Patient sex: F
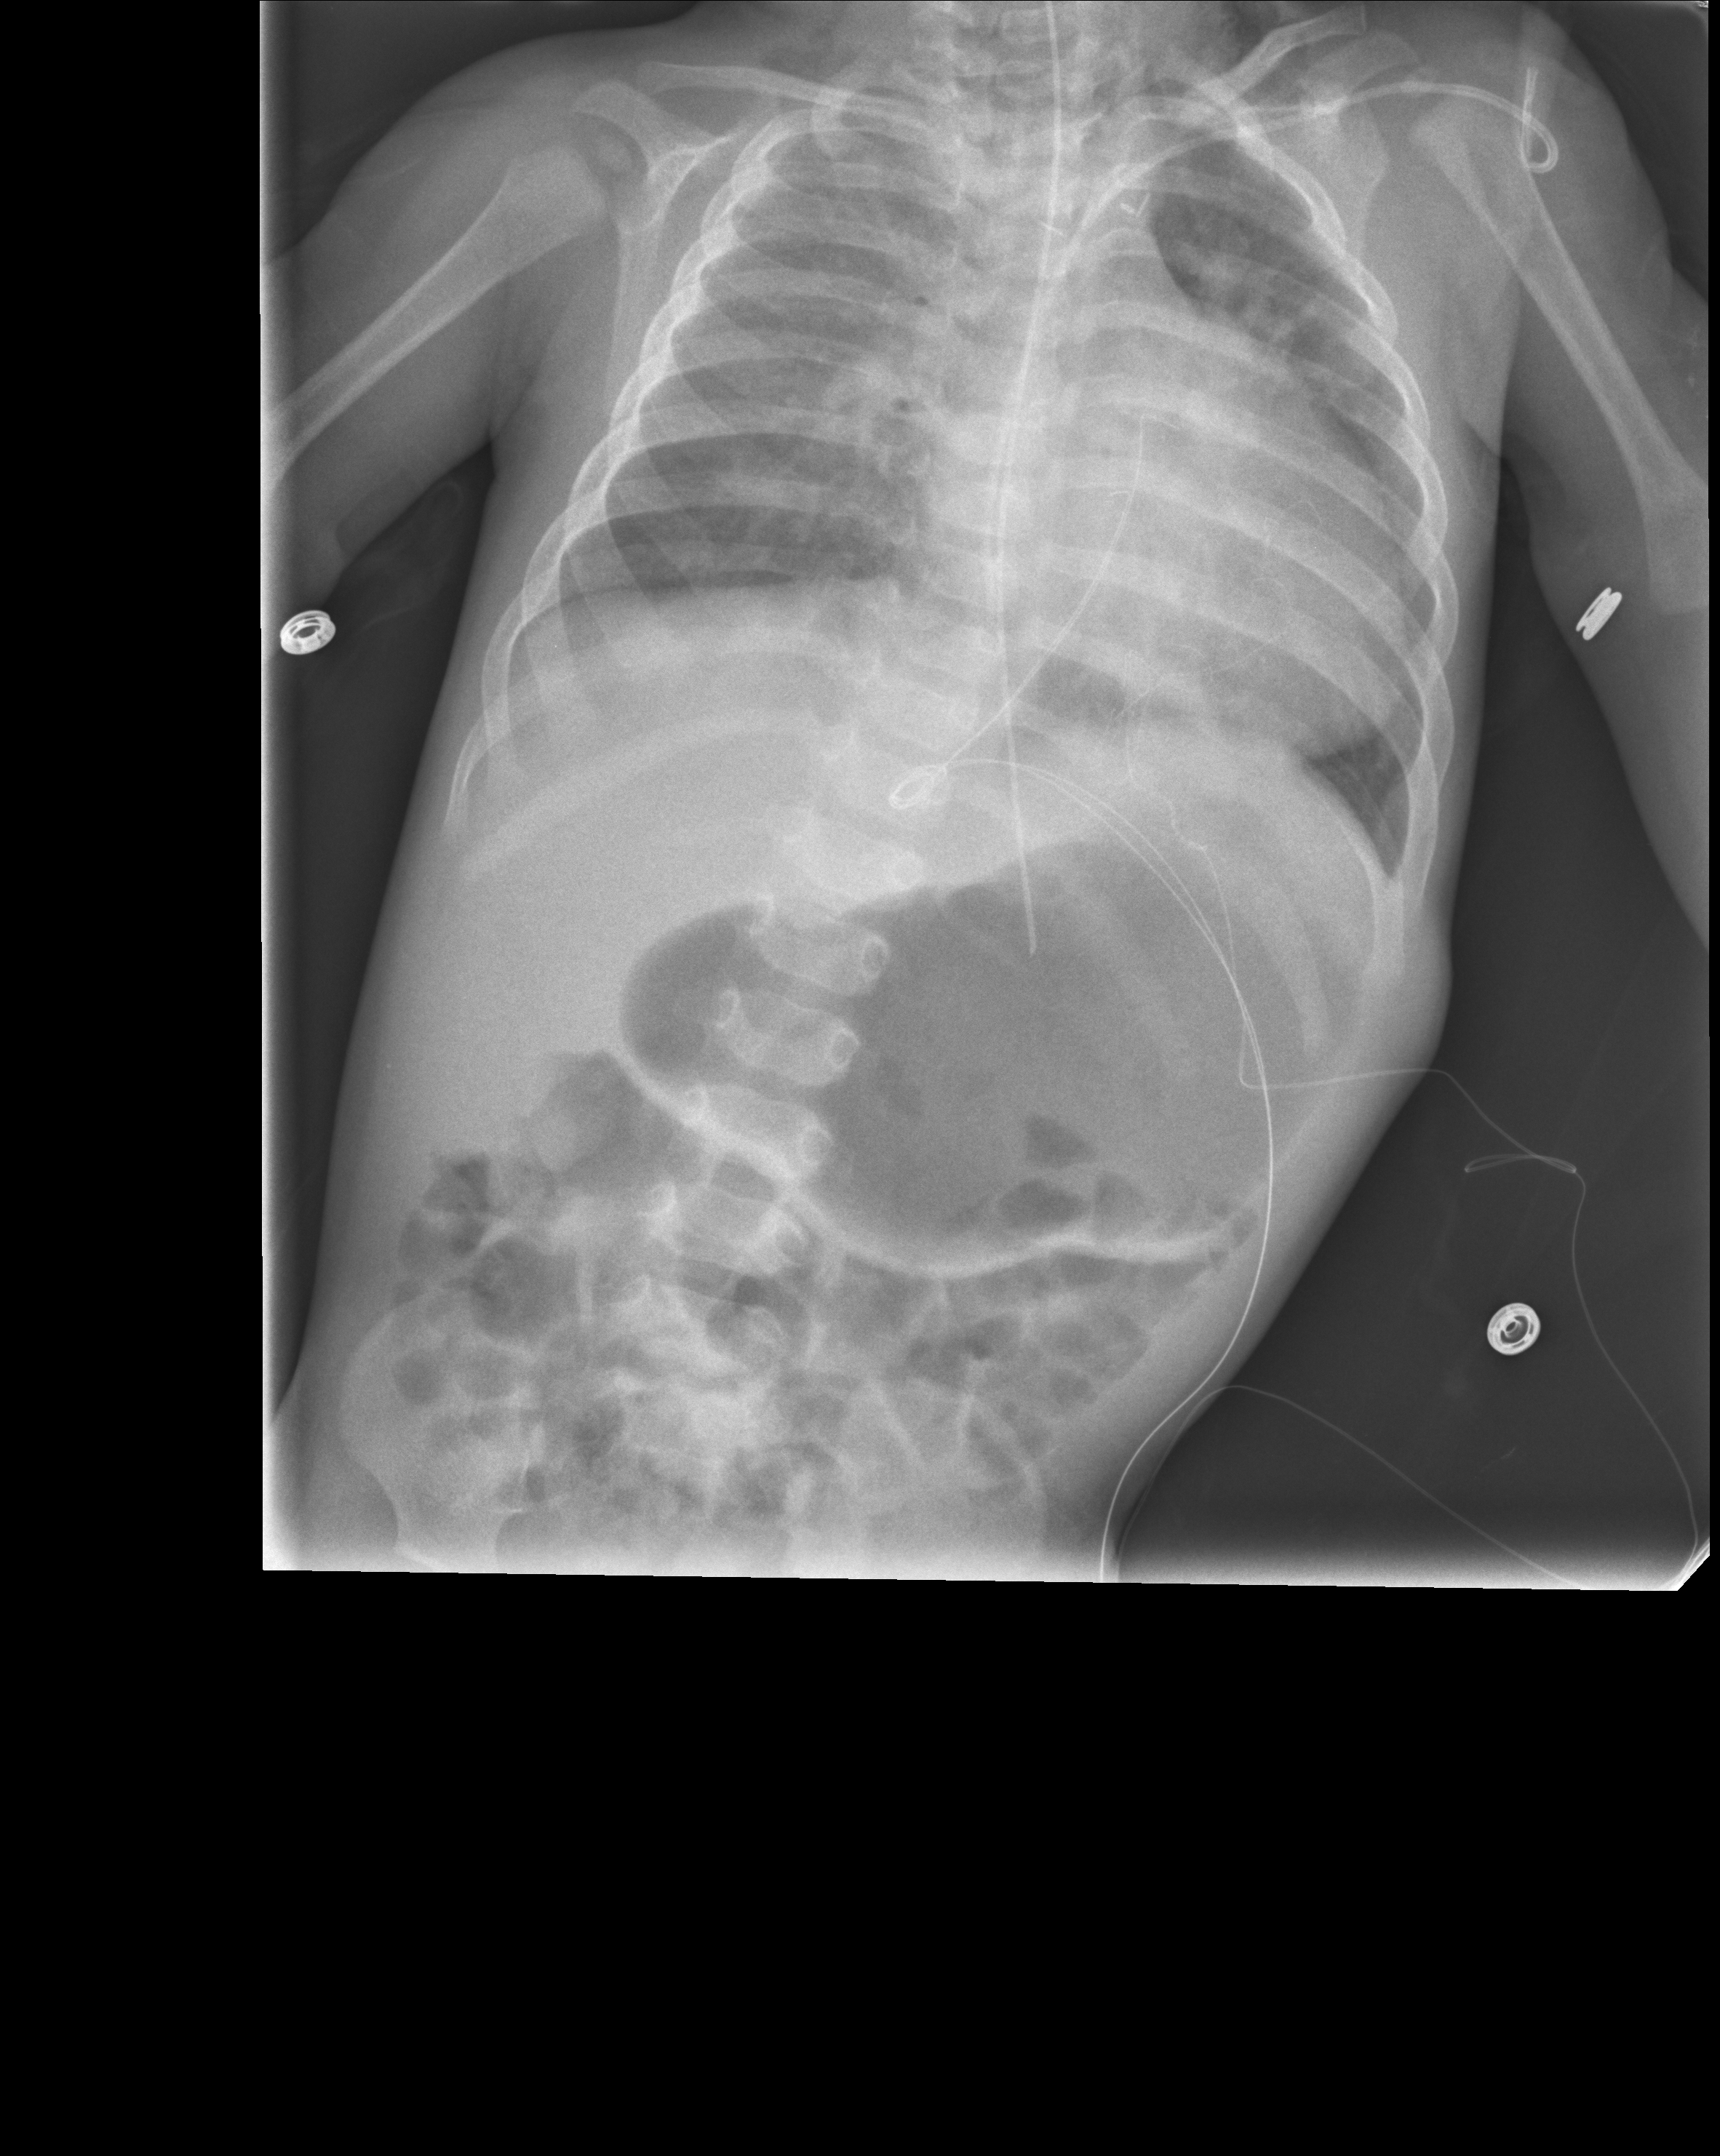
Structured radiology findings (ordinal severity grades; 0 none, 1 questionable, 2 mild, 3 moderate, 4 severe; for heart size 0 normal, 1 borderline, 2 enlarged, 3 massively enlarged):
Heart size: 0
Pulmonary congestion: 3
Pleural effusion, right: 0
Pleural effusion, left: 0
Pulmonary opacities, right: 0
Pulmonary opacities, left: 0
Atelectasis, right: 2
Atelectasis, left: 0